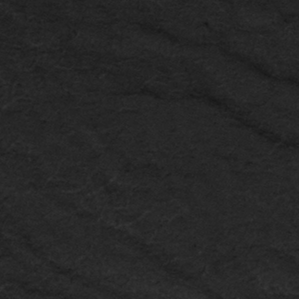
Label: frost